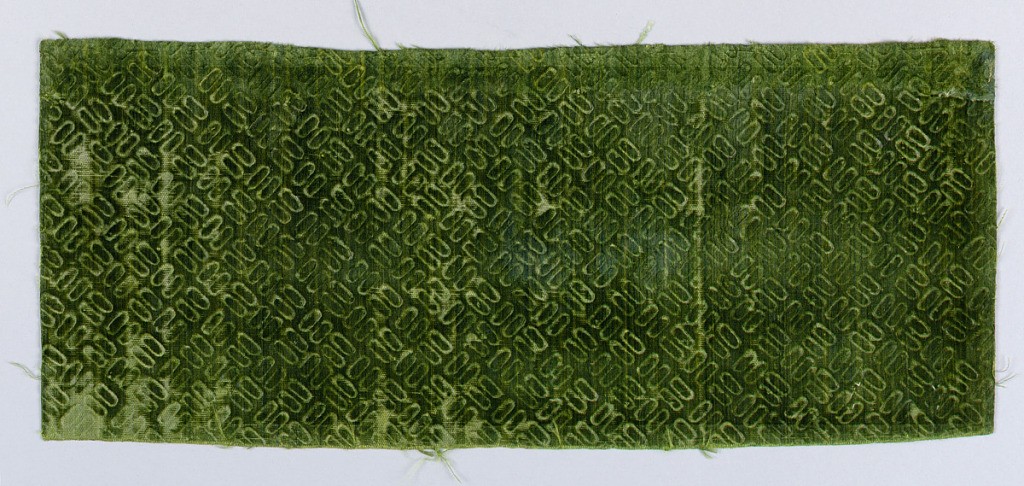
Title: Fragment
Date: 16th century
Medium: silk Technique: cut supplementary warp pile (velvet), embossed
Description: Velvet fragment stamped with a small-scale pattern of paired oval shapes that alternate in direction.